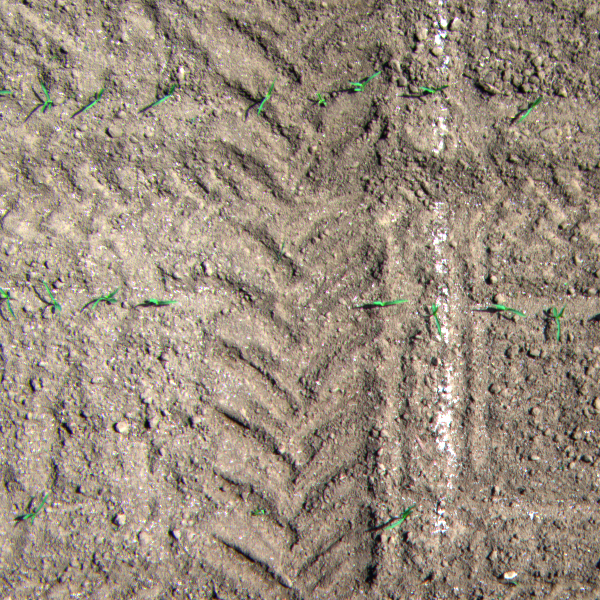
Acquisition date: 2023-05-25
Tile: 1055
Annotated plant instances:
label: maize
label: maize
label: maize
label: maize
label: maize
label: maize
label: maize
label: maize
label: maize
label: maize
label: maize
label: maize
label: maize
label: maize
label: maize
label: maize
label: maize
label: maize
label: maize
label: weed_other
label: weed_other
label: weed_other
label: barnyard_grass
label: weed_other
label: weed_other
label: weed_other
label: weed_other
label: weed_other
label: weed_other
label: weed_other
label: weed_other
label: weed_other
label: weed_other
label: weed_other